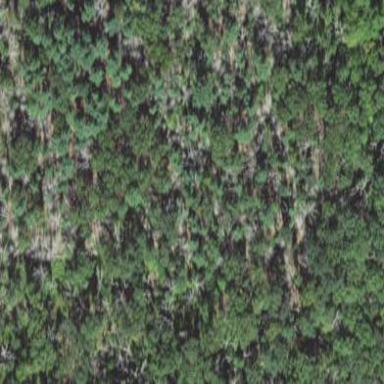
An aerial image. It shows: Woodland with needle-leaved trees.